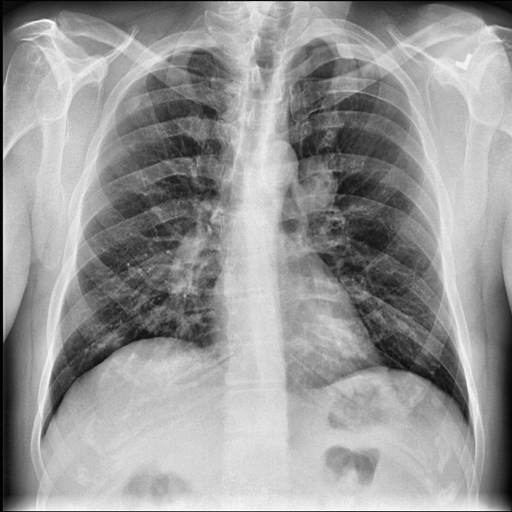
Finding: NORMAL